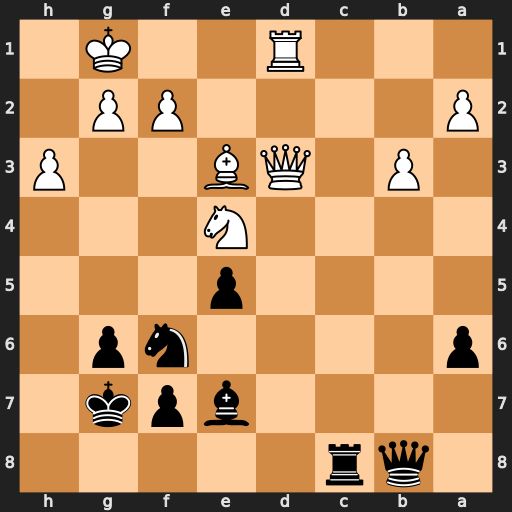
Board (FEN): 1qr5/4bpk1/p4np1/4p3/4N3/1P1QB2P/P4PP1/3R2K1
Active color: b
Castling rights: -
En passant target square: -
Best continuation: Rd8 Qc2 Rxd1+ Qxd1 Nxe4